Aerial crown-view tile of a tropical tree (Barro Colorado Island, Panama), acquired 20250414:
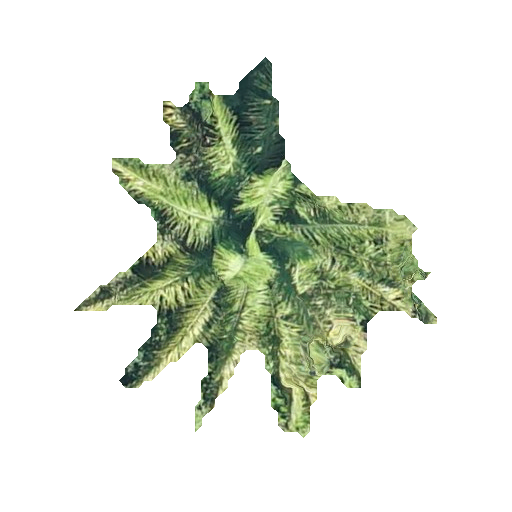
Species: Oenocarpus mapora
GBIF accepted scientific name: Oenocarpus mapora
Crown area: 91.488 m²